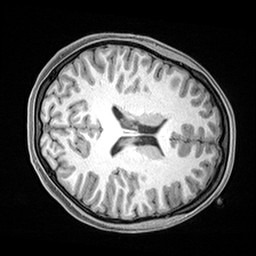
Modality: T1w
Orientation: axial
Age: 20
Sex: female
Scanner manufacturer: siemens
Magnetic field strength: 3 T
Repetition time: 2.4 s
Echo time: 0.00217 s